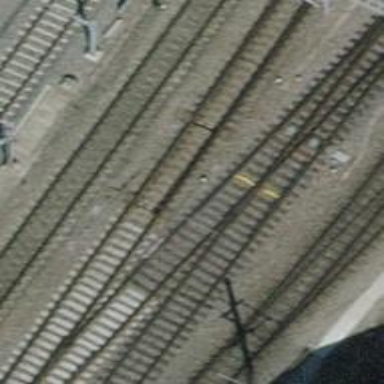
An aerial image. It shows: Railway with electrified contact lines.